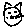
Label: cat